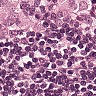
Metastatic tissue present: yes